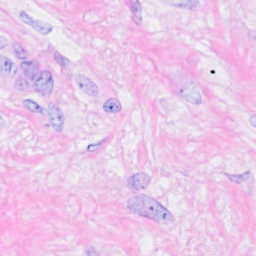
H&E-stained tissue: Breast